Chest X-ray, PA view. Patient: 21 years old, sex M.
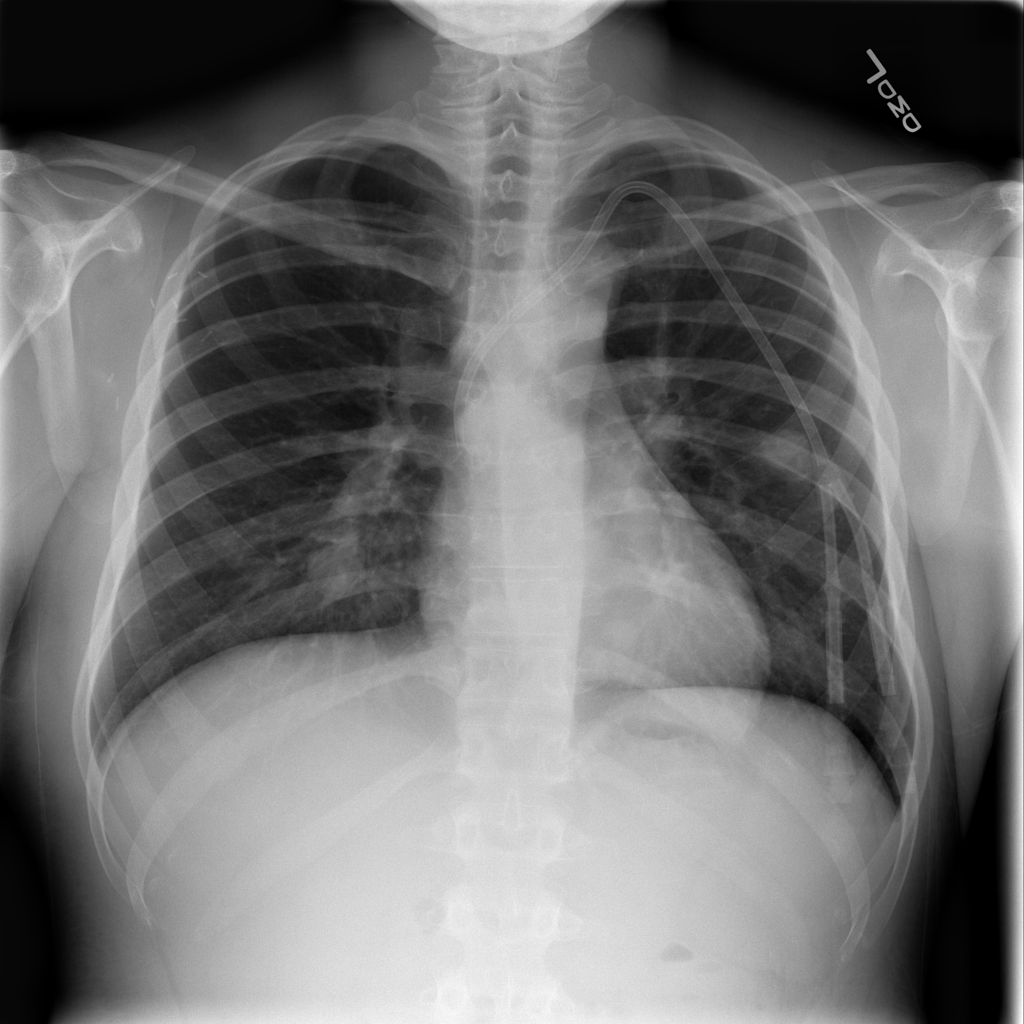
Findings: Nodule